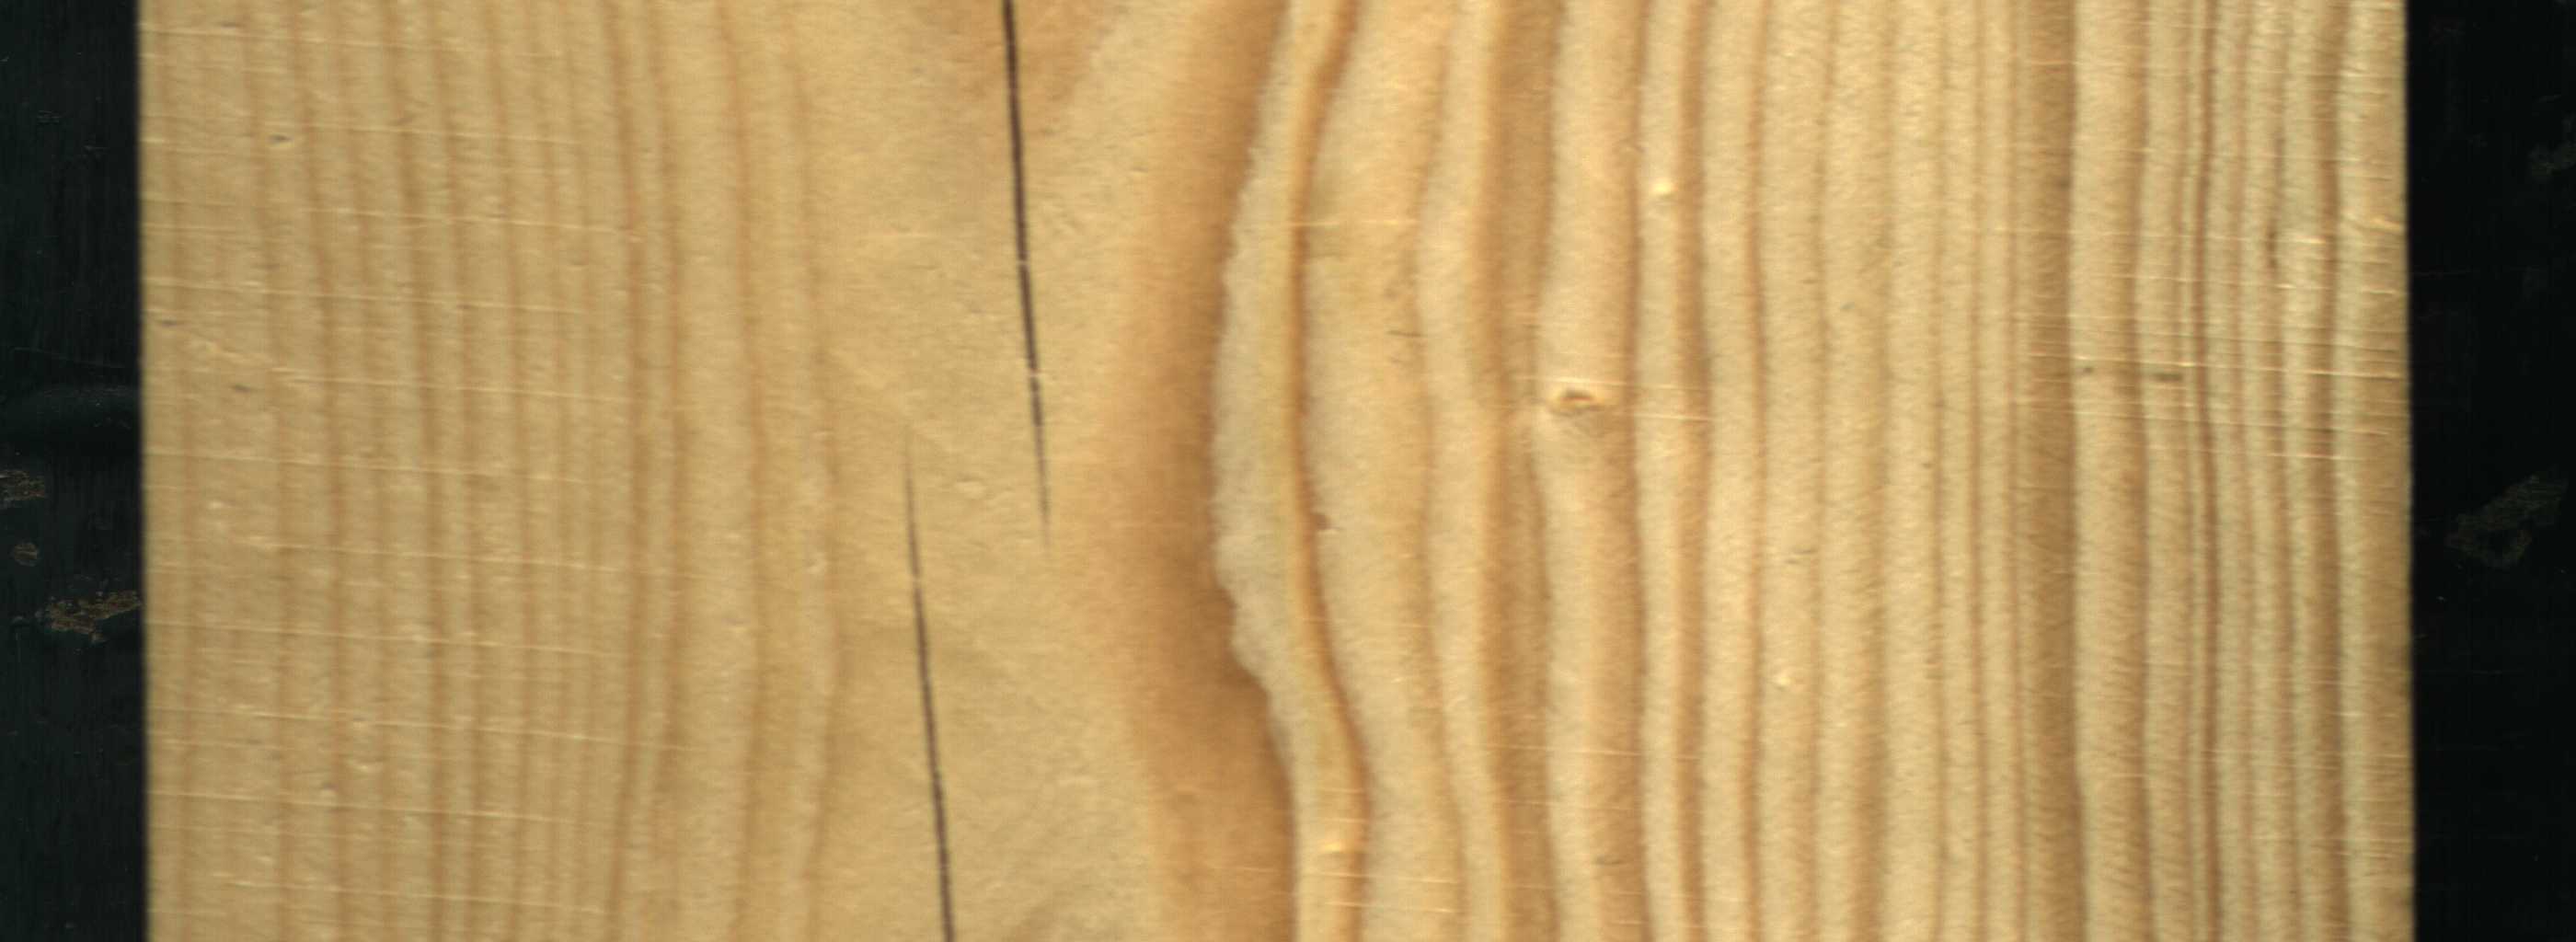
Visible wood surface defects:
Crack
Crack